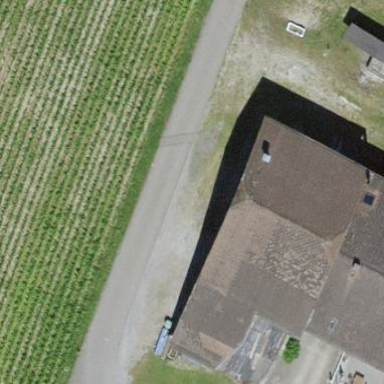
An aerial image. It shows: Farm building.